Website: bh-photo
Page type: receipt
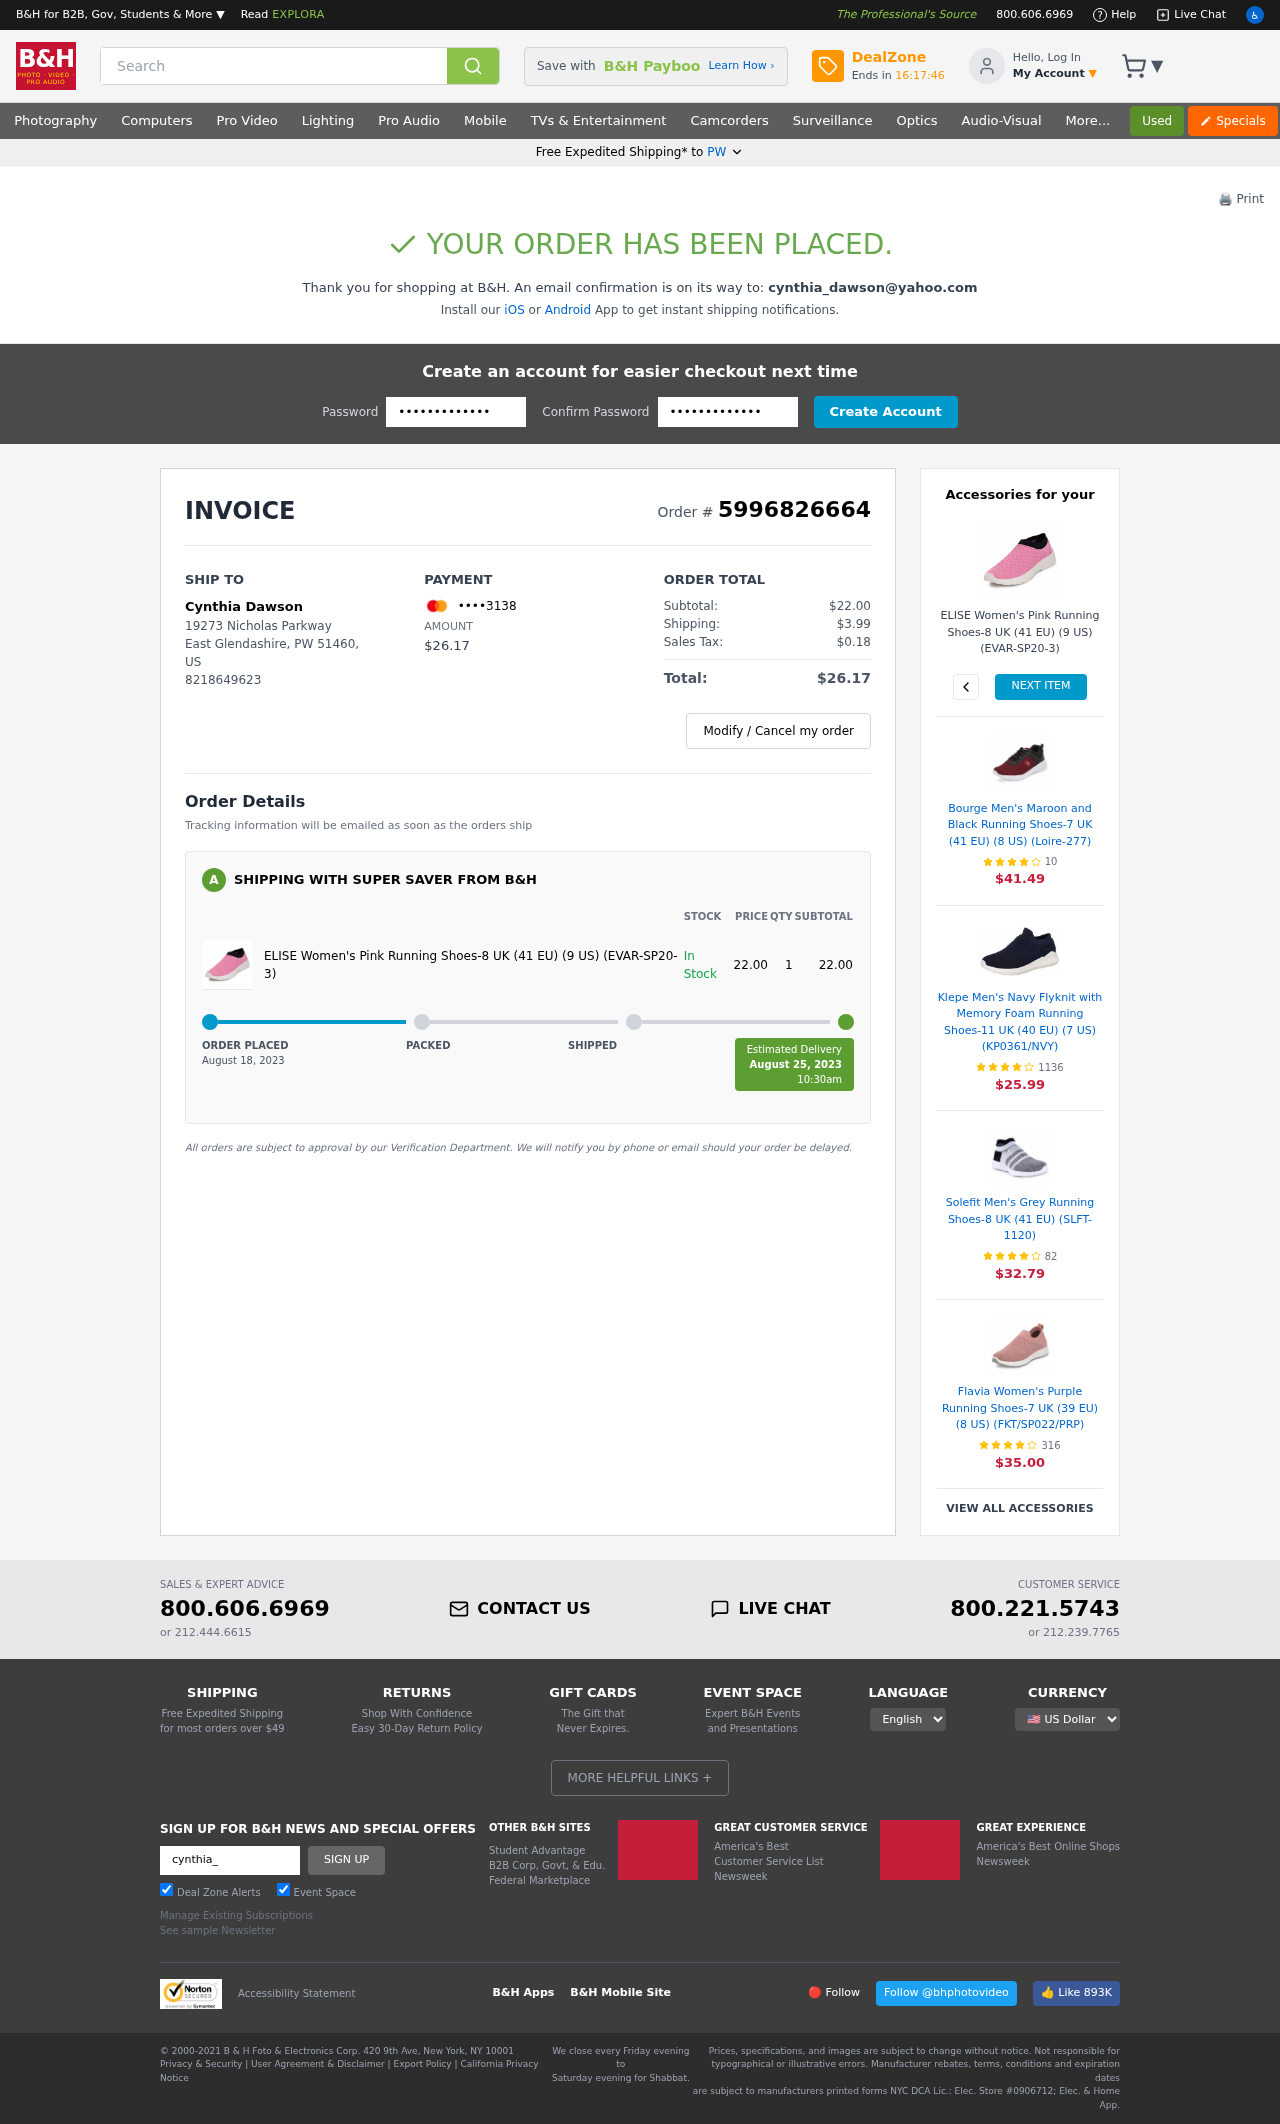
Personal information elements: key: PII_CARD_LAST4
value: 3138
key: PII_CITY
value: East Glendashire
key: PII_EMAIL
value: cynthia_dawson@yahoo.com
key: PII_FULLNAME
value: Cynthia Dawson
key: PII_PHONE
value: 8218649623
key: PII_POSTCODE
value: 51460
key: PII_STATE
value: PW
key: PII_STATE_ABBR
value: PW
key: PII_STREET
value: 19273 Nicholas Parkway
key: PII_COUNTRY_CODE
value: US
Product elements: key: PRODUCT1_NAME
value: ELISE Women's Pink Running Shoes-8 UK (41 EU) (9 US) (EVAR-SP20-3)
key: PRODUCT1_PRICE
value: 22
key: PRODUCT1_QUANTITY
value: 1
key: PRODUCT1_NAME2
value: ELISE Women's Pink Running Shoes-8 UK (41 EU) (9 US) (EVAR-SP20-3)
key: PRODUCT2_NAME
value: Bourge Men's Maroon and Black Running Shoes-7 UK (41 EU) (8 US) (Loire-277)
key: PRODUCT2_NUM_RATINGS
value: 10
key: PRODUCT2_PRICE
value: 41.49
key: PRODUCT3_NAME
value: Klepe Men's Navy Flyknit with Memory Foam Running Shoes-11 UK (40 EU) (7 US) (KP0361/NVY)
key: PRODUCT3_NUM_RATINGS
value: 1136
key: PRODUCT3_PRICE
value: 25.99
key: PRODUCT4_NAME
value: Solefit Men's Grey Running Shoes-8 UK (41 EU) (SLFT-1120)
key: PRODUCT4_NUM_RATINGS
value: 82
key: PRODUCT4_PRICE
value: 32.79
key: PRODUCT5_NAME
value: Flavia Women's Purple Running Shoes-7 UK (39 EU) (8 US) (FKT/SP022/PRP)
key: PRODUCT5_NUM_RATINGS
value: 316
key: PRODUCT5_PRICE
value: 35.00
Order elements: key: ORDER_ID
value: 5996826664
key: ORDER_TOTAL
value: $26.17
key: ORDER_SUBTOTAL
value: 22.00
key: ORDER_SUBTOTAL
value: $22.00
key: ORDER_SHIPPING_COST
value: $3.99
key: ORDER_TAX
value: $0.18
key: ORDER_DATE
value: August 18, 2023
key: ORDER_DELIVERY_DATE
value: August 25, 2023
Search elements: key: HEADER_SEARCH
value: Search